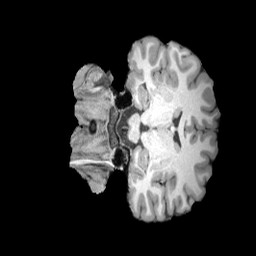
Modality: T1w
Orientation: coronal
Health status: healthy